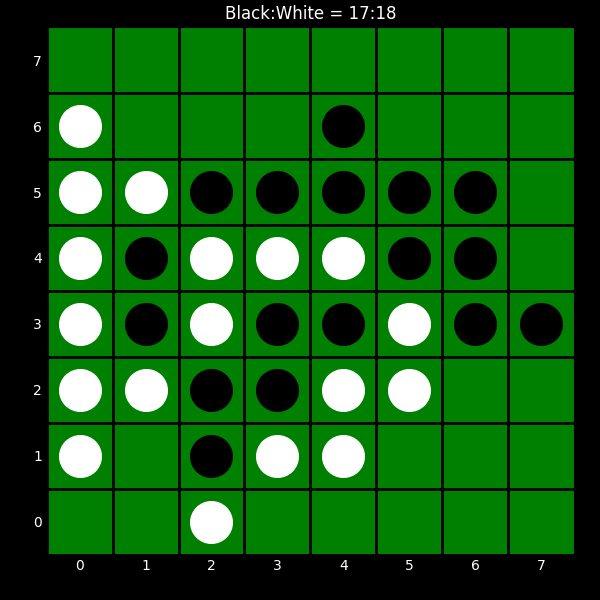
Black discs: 17
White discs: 18